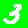
Digit: 3